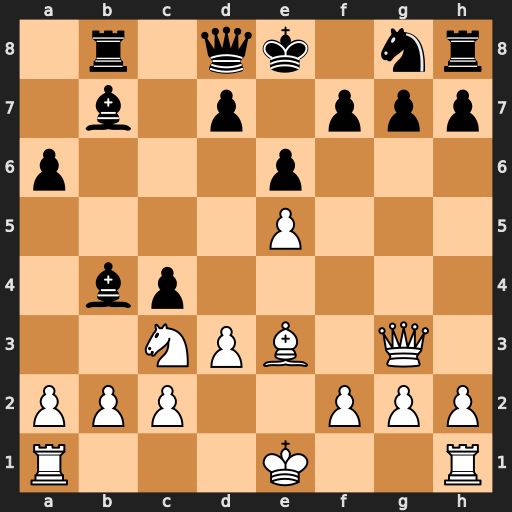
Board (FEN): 1r1qk1nr/1b1p1ppp/p3p3/4P3/1bp5/2NPB1Q1/PPP2PPP/R3K2R
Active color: w
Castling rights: KQk
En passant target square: -
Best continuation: Qxg7 Bf8 Qxh8